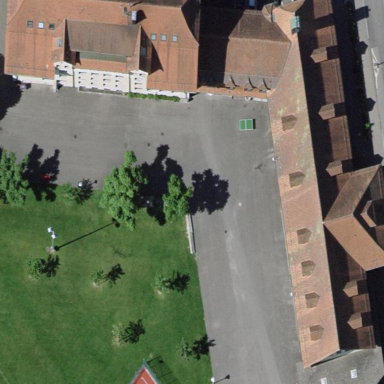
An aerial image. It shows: School building.